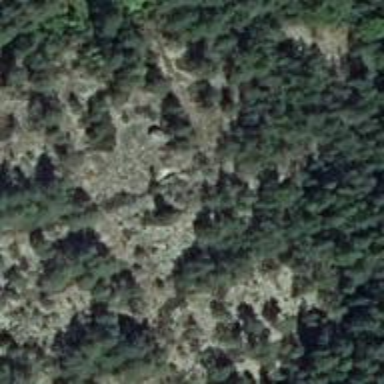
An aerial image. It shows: Landscape of bare rock.